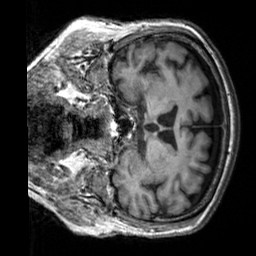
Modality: T1w
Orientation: coronal
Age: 68
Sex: male
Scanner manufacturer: siemens
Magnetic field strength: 3 T
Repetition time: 2.3 s
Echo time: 0.00303 s